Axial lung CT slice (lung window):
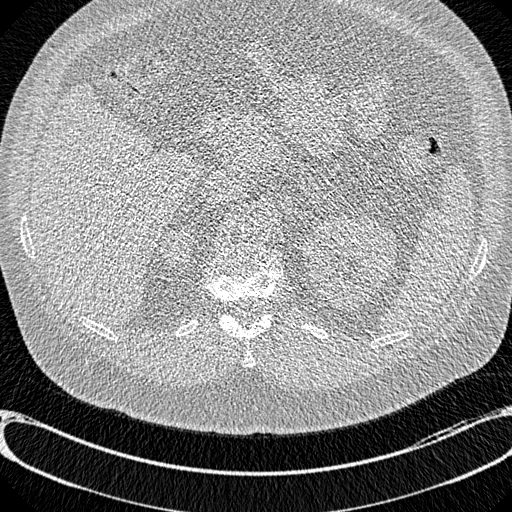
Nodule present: no